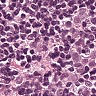
Metastatic tissue present: yes